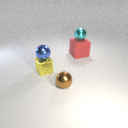
large red rubber cube to the right of small yellow metal cube